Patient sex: M
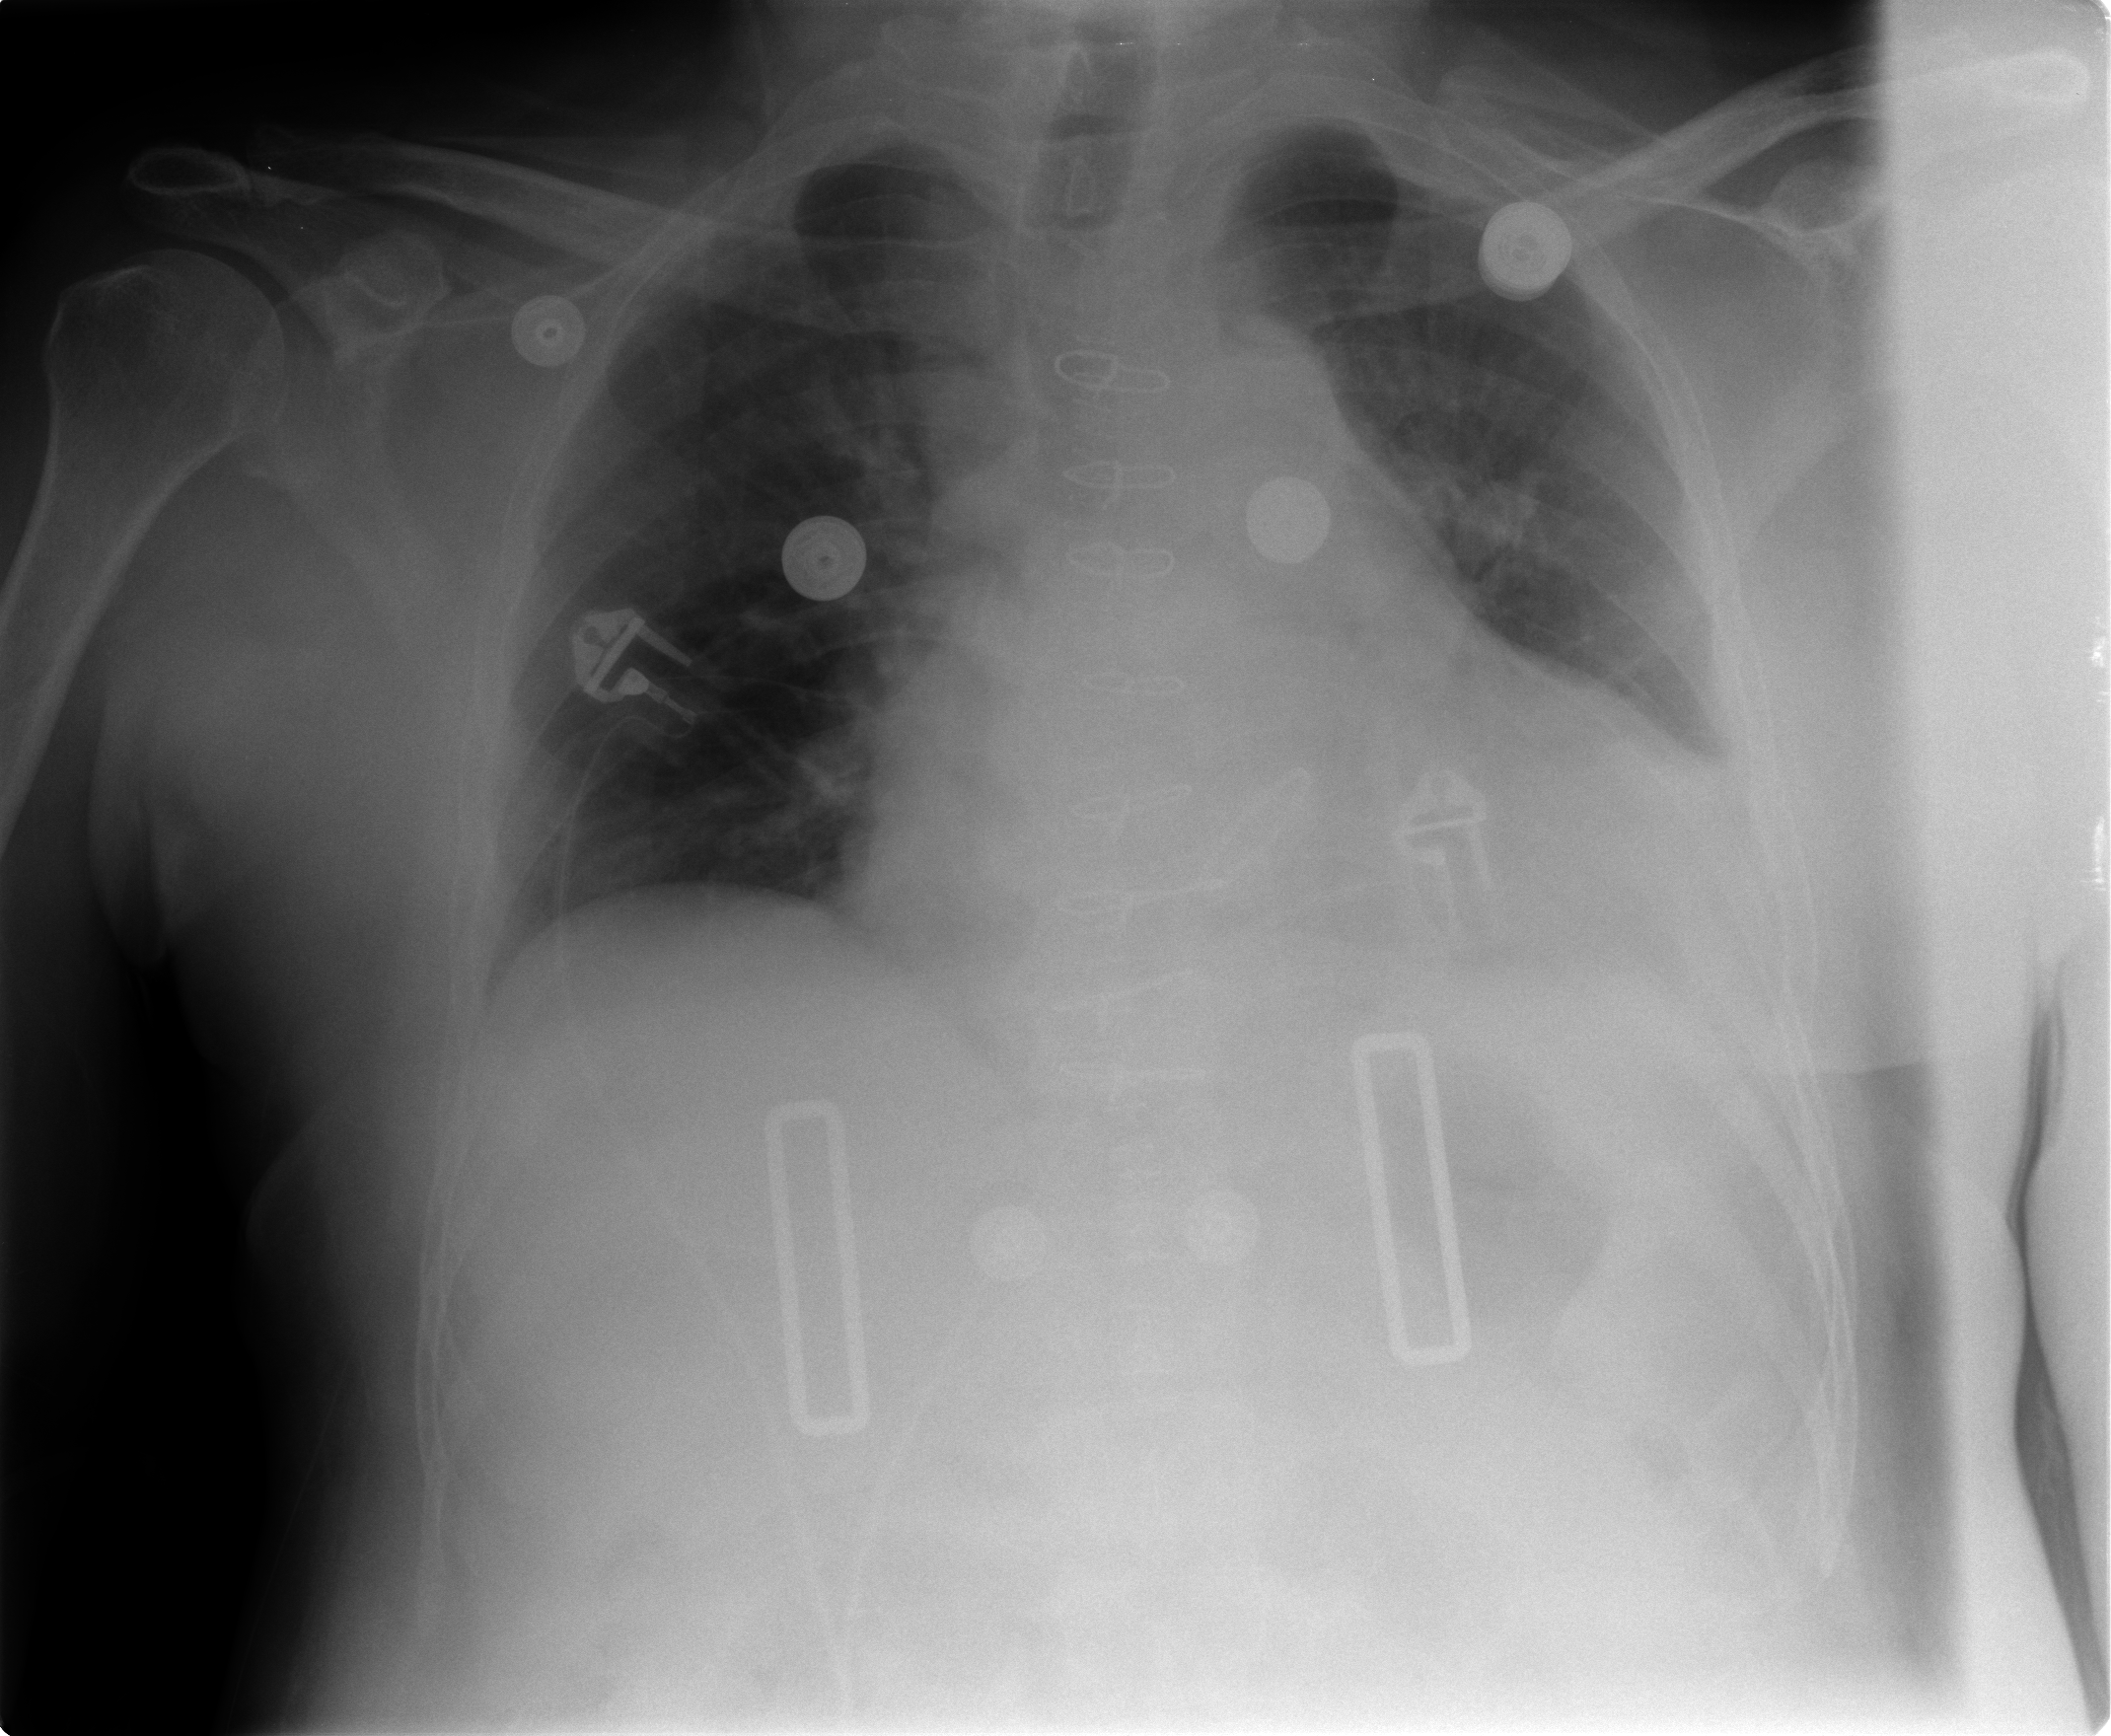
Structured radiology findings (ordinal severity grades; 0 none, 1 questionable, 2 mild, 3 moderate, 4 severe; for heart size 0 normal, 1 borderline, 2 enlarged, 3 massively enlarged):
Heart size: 2
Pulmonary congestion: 2
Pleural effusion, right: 0
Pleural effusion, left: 2
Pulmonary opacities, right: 0
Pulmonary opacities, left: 0
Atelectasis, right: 0
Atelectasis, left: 0